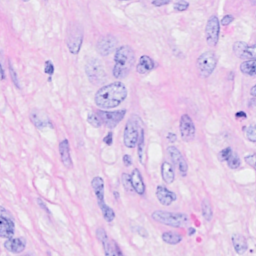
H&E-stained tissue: Breast